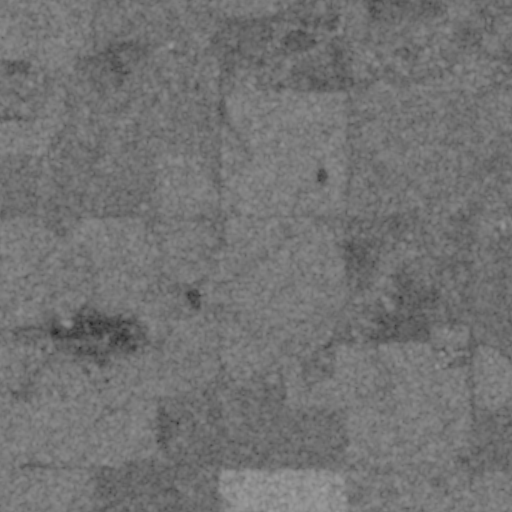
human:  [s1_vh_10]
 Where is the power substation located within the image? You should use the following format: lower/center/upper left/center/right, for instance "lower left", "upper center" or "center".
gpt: The power substation is located in the lower right of the image.
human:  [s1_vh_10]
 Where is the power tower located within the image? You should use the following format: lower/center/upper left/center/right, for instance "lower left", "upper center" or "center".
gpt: The power tower is located in the lower right of the image.
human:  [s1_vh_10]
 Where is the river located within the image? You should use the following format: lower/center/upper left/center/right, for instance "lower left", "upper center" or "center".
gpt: The river is located in the right of the image.
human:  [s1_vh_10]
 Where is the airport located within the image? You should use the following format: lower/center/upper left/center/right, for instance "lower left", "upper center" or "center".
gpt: There is no airport in the image.

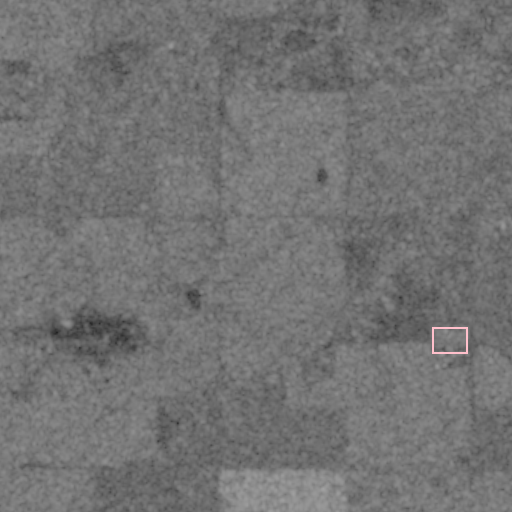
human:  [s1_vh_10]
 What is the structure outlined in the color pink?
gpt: The structure outlined in pink is a power substation.
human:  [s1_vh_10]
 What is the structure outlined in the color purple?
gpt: There is no purple outline.